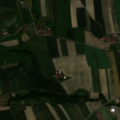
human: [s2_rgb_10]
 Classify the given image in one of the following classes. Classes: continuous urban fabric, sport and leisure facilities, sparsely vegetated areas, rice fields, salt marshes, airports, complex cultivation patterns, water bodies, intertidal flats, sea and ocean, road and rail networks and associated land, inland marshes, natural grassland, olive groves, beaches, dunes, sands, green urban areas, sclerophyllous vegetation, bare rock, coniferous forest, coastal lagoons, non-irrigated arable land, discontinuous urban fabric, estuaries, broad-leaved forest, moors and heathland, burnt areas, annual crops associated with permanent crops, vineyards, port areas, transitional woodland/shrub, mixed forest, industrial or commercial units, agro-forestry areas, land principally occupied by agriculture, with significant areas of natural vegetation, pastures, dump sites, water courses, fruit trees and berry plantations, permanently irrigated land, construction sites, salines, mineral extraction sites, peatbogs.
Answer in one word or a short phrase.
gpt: non-irrigated arable land, complex cultivation patterns, land principally occupied by agriculture, with significant areas of natural vegetation